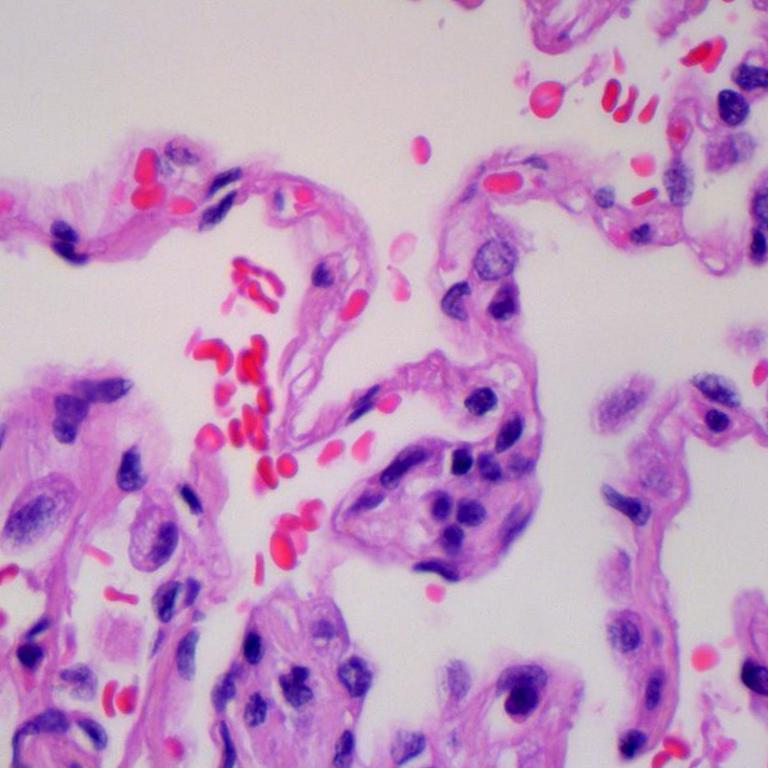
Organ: lung
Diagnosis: benign